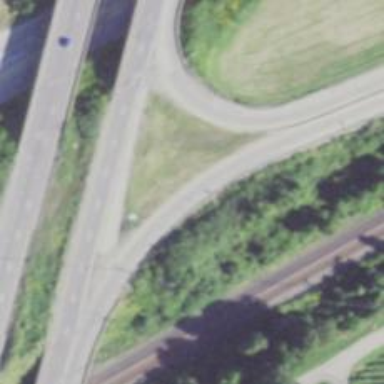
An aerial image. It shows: Asphalt motorway link.